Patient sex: M
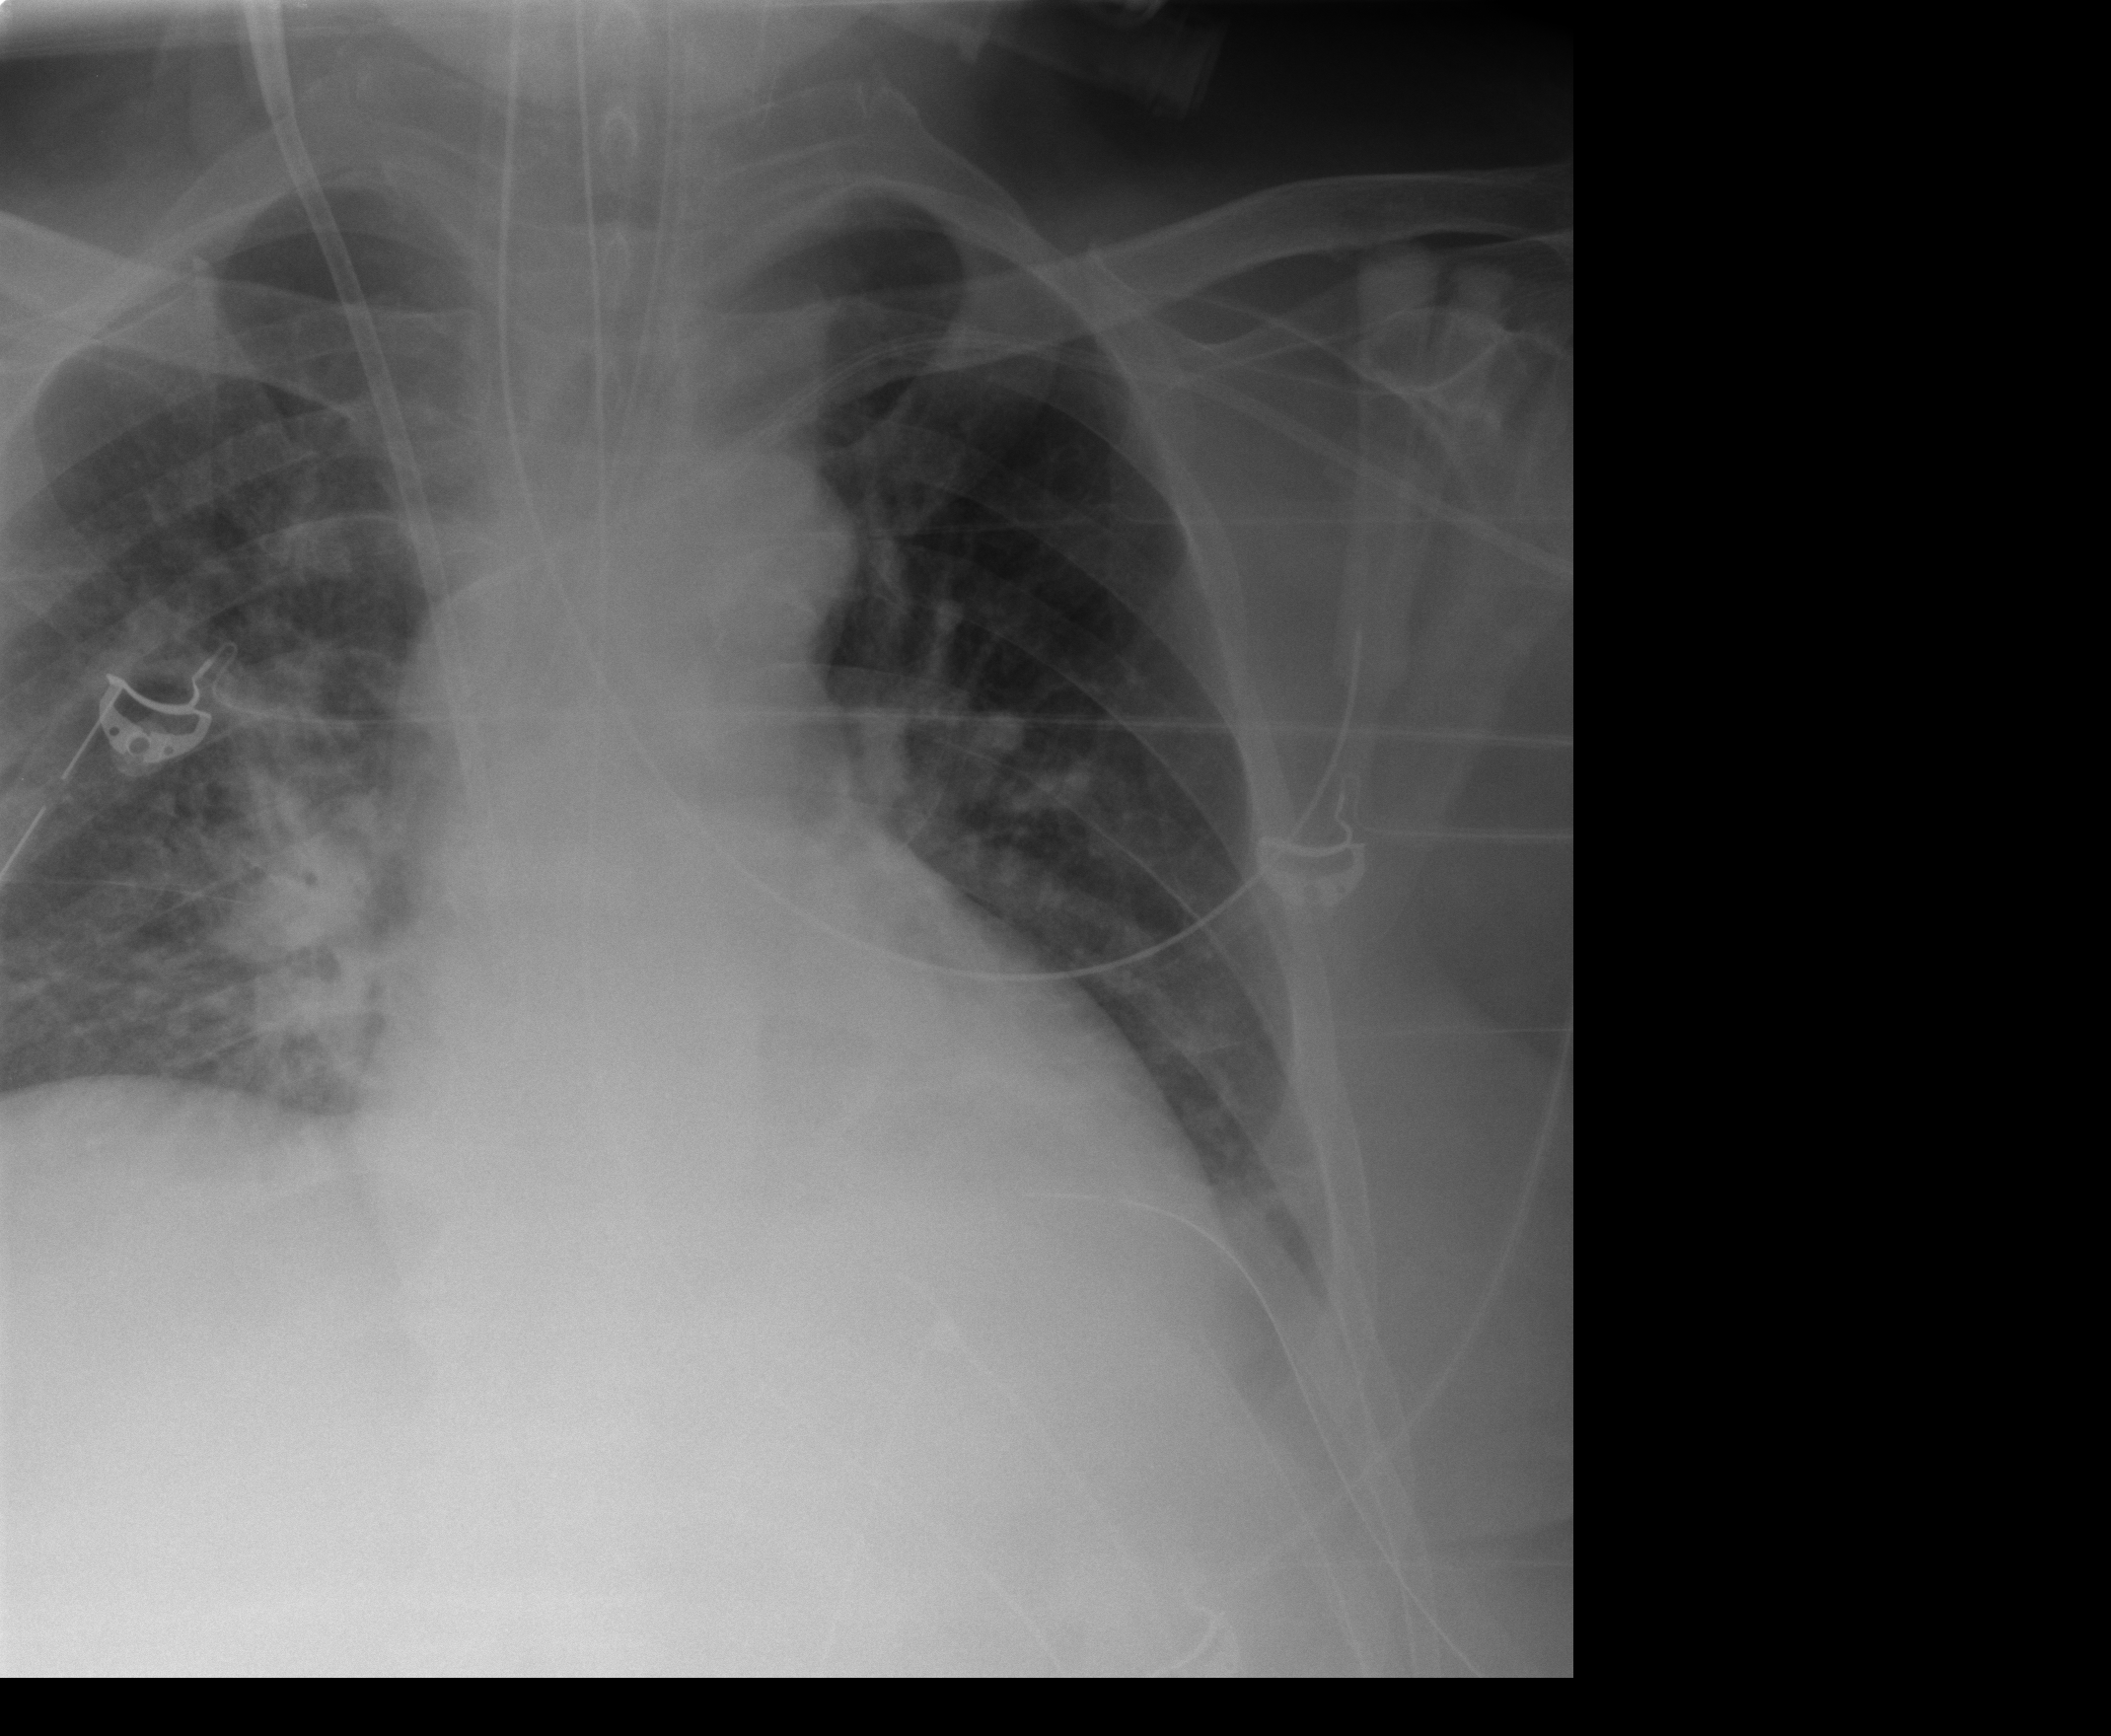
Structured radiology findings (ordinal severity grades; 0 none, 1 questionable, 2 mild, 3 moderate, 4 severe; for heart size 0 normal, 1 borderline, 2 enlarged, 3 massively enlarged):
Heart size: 2
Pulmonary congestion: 2
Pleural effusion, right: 0
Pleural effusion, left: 0
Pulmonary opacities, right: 1
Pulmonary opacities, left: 0
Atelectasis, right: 2
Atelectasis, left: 2